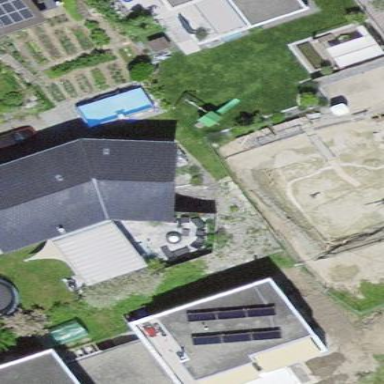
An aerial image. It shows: Detached building with gabled roof.